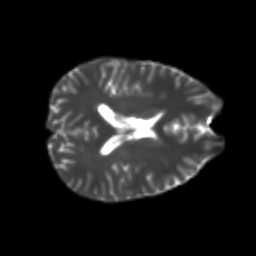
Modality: T2w
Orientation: axial
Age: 20
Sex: male
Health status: healthy
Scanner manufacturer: philips
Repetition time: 7.387 s
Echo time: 0.08599 s